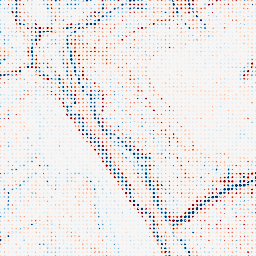
Category: edge_preserving
Decomposition family: anisotropic_diffusion
Decomposition parameters: iterations: 50
kappa: 30
gamma: 0.05
Upsampling method: sinc_blackman
Upsampling parameters: scale: 8
kernel_size: 4
Upsampling scale: 8